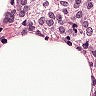
Metastatic tissue present: yes